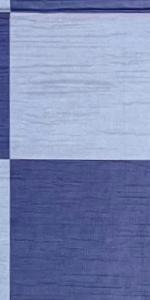
Label: Empty